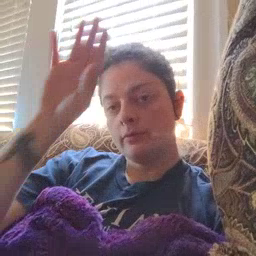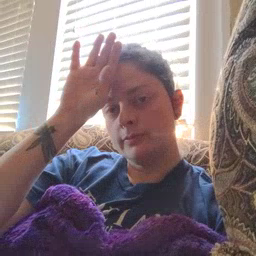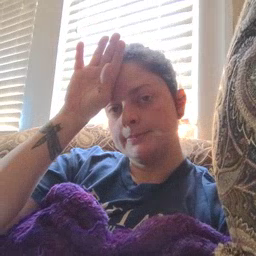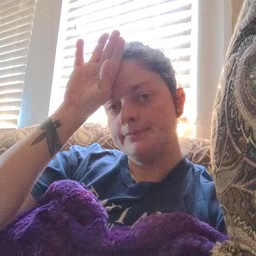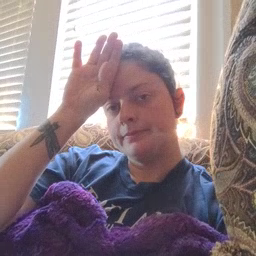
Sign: fireman